Question: How can I make all the elements have the same height without needing to define a static height?
[
<URL>
'''
<div class="row">
<div class="col-sm-12 col-md-5 flex-center" style="border:1px solid red;">
<div class="md-form">
<select class="browser-default custom-select" mdbInput mdbValidate >
<option >CAMBIARR esta joda</option>
</select>
</div>
</div>
<div class="col-sm-12 col-md-1 flex-center" style="border:1px solid red;height: 100%;">
<div style="height: 100%;">
holi
</div>
</div>
<div class="col-sm-12 col-md-5" style="border:1px solid red;">
<div class="md-form m-0 p-0 flex-center mt-3">
<div class="form-check">
<input type="radio" class="form-check-input" id="creacion" name="creacion_soporte" mdbInputDirective>
<label class="form-check-label" for="creacion">Creacion</label>
</div>
<div class="form-check" >
<input type="radio" class="form-check-input" id="soporte" name="creacion_soporte" mdbInputDirective>
<label class="form-check-label" for="soporte">Soporte</label>
</div>
</div>
</div>
</div>
'''
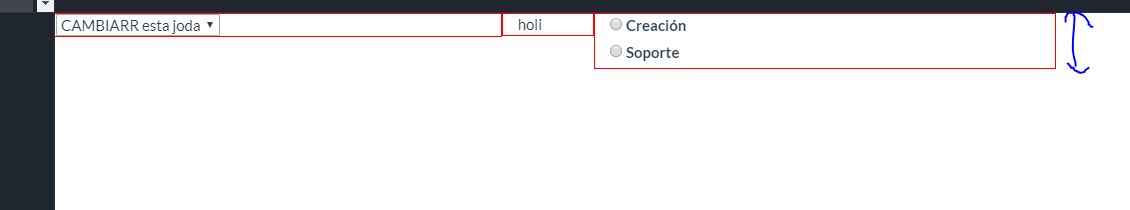
Answer: If you use flex-box, or if you use Bootstrap 4 with the new grid system (see <URL>, which uses flex-box, you'll get the expected results. 'height: 100%' has no effect on a floating element.
See <URL>